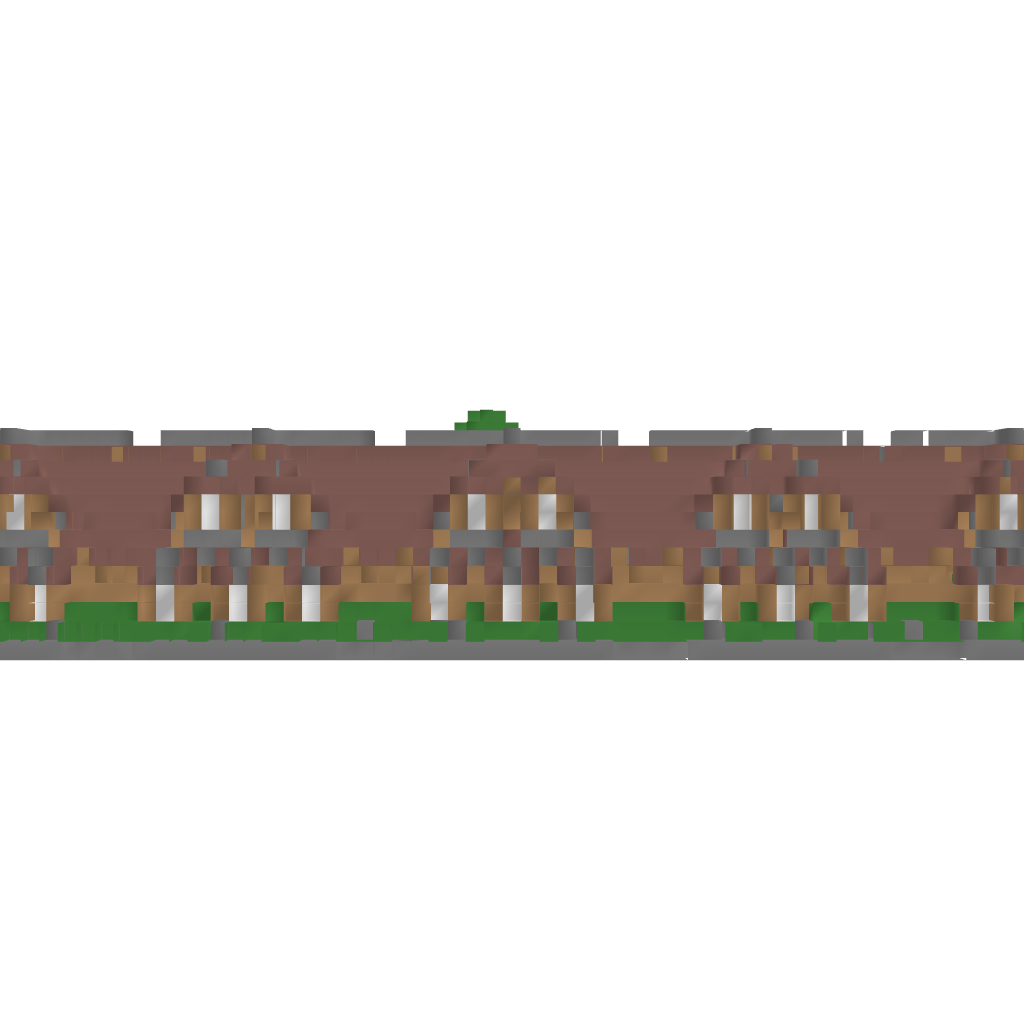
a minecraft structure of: Modular Housing good quality